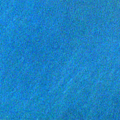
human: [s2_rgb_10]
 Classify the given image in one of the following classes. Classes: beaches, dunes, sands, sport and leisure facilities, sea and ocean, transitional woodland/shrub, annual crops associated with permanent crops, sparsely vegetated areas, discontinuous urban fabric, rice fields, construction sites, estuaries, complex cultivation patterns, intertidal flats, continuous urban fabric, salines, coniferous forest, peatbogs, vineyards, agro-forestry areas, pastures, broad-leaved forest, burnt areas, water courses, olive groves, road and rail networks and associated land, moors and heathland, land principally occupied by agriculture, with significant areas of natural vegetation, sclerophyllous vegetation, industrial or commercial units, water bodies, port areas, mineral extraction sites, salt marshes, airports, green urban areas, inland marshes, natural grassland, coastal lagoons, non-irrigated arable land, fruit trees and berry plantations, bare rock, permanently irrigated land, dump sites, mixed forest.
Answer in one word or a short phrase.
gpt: sea and ocean